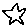
Label: star